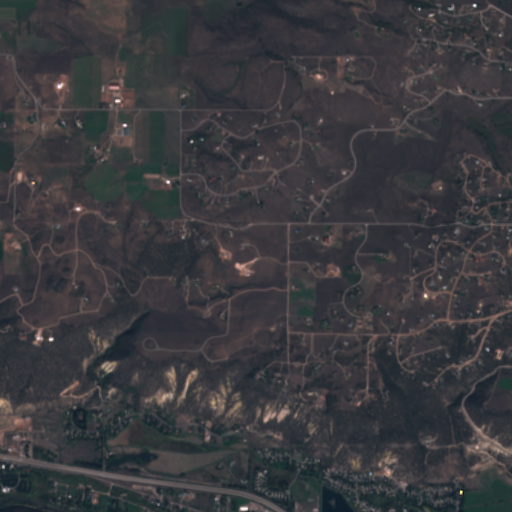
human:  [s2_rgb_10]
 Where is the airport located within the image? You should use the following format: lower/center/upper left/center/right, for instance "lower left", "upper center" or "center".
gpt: There is no airport in the image.